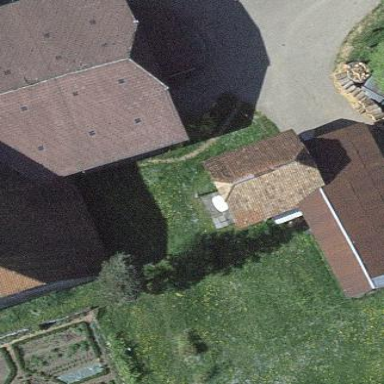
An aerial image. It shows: Barn.